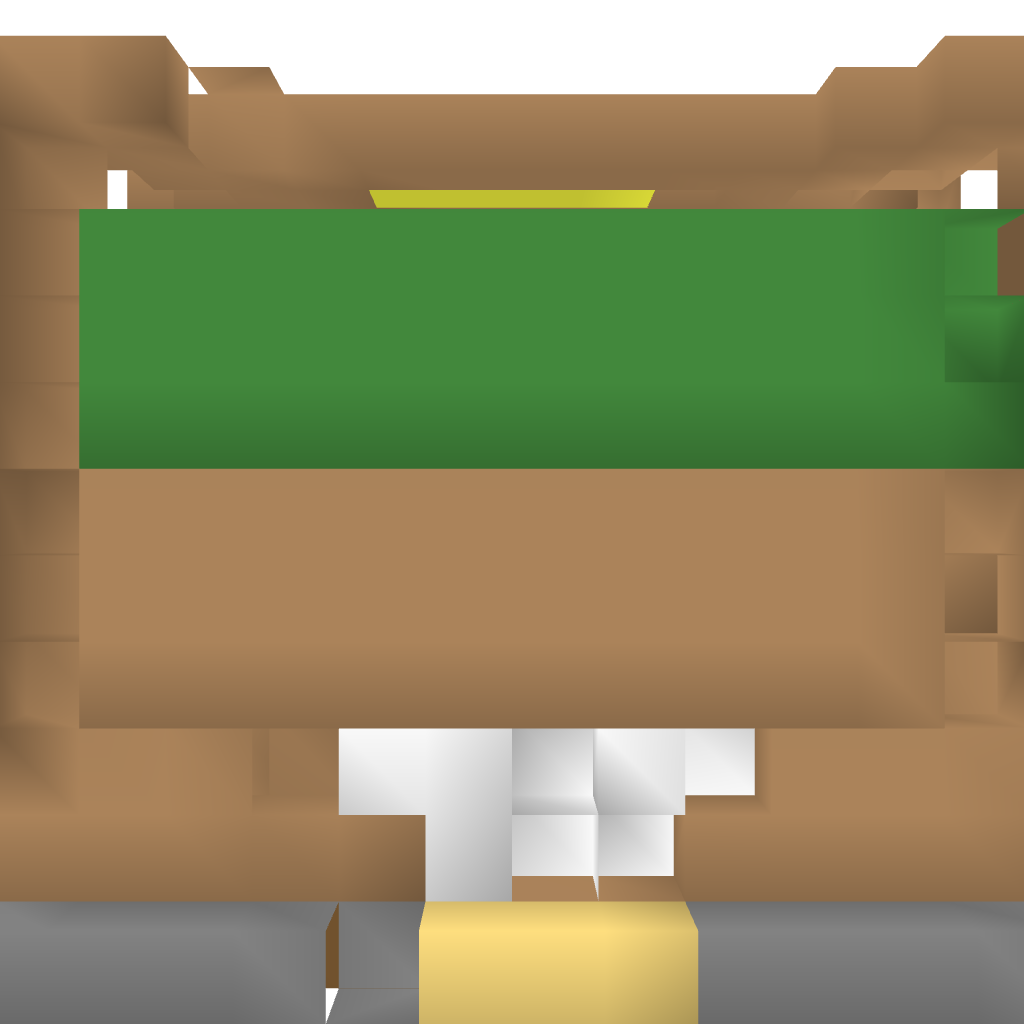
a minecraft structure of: egg farm bad low quality